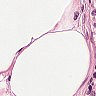
Metastatic tissue present: no